Question: i have generated PDF in my application , there is a issue in iOS 6 ( ) , when i am generating the PDF & the same code works fine for the previos versions of iOS 5 & iOS 4.3
I am not able to understand how to resolve , if any one know kindly resolve the issue , if you require any code snippet then leave a comment .
The issue is depicted in the pic shown.
Thanks . :)
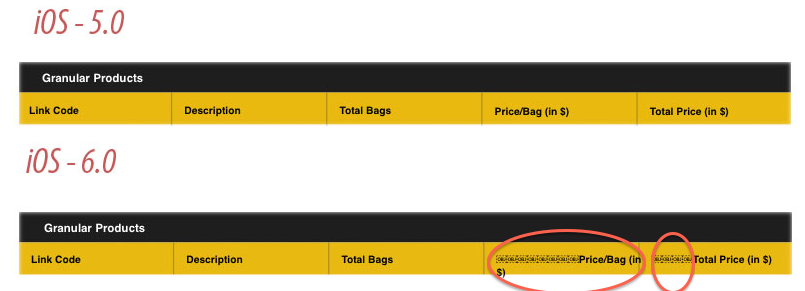
Answer: As already meantioned in the comments to your question, you actually have the irrelevant characters in your 'headers' definition:

On the other hand, when viewing those comments on my mobile phone I saw an hour ago:

Thus, you probably don't see those characters in your code either. I would propose retyping the whole strings "Price/Bag (in $)" and "Total Price (in $)" in your code and compiling again.